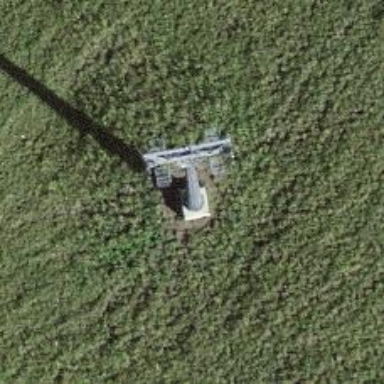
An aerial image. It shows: Pylon used for aerialway.